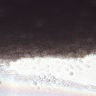
Metastatic tissue present: no